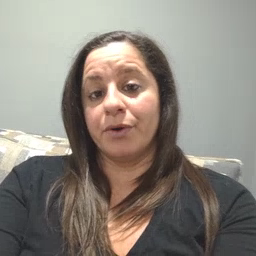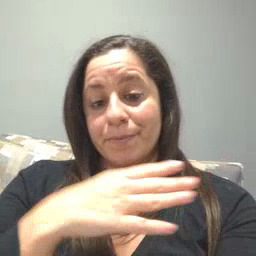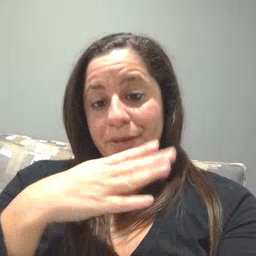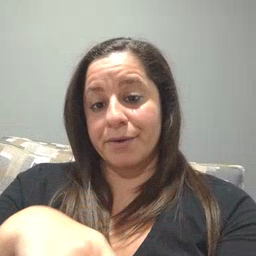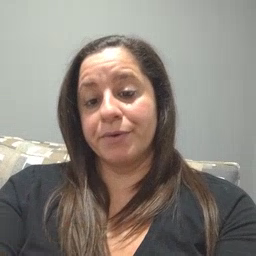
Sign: bad